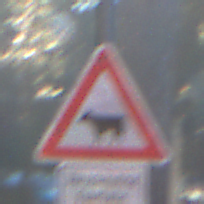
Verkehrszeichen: ViehtriebRechts
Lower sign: HinweiseAufGefahrenDurchVerbaleAngabe4
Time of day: MorningAfternoon
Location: Outdoor (Suburban)
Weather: Clear
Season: NotSpecified
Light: Natural